Question: I have a slider which has a min value of -127 and a max value of 127. On startup the slider is positioned in the middle, so at value 0.
Is it possible to have the text 0 to be shown at the tick, so you can visibly see where the center is?
'''
<Slider Margin="3"
Minimum="-127"
Maximum="127"
TickPlacement="BottomRight"
TickFrequency="2"
IsSnapToTickEnabled="True"
SmallChange="1" />
'''
Here is a picture of my slider.

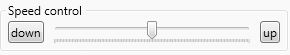
Answer: This is how I got what I wanted. I used a DockPanel under the Slider to layout the TextBlocks.
One for the center 0, one on the right side to set the max value and another one on the left side to set the min value.
I couldn't find any other solution that did what I wanted. If there is, post it here :)
XAML:
'''
<StackPanel Orientation="Vertical">
<Slider x:Name="SpeedSlider"
Margin="3"
Foreground="DarkGray"
Value="{Binding SliderValue, Mode=TwoWay, UpdateSourceTrigger=PropertyChanged}"
Maximum="{Binding Steps,
Mode=TwoWay,
UpdateSourceTrigger=PropertyChanged}"
Minimum="{Binding MinSteps,
Mode=TwoWay,
UpdateSourceTrigger=PropertyChanged}"
SmallChange="2"
TickFrequency="4"
TickPlacement="BottomRight"
ToolTip="{Binding ElementName=SpeedSlider,Path=Value}">
</Slider>
<DockPanel>
<TextBox DockPanel.Dock="Left"
Text="{Binding MinSteps,
Mode=TwoWay,
UpdateSourceTrigger=PropertyChanged}"
Width="100"
Background="Transparent"
IsReadOnly="True"
BorderThickness="0" />
<TextBox DockPanel.Dock="Right"
Text="{Binding Steps,
Mode=TwoWay,
UpdateSourceTrigger=PropertyChanged}"
Width="100"
HorizontalContentAlignment="Right"
Background="Transparent"
IsReadOnly="True"
BorderThickness="0" />
<TextBlock DockPanel.Dock="Right"
Text="0"
HorizontalAlignment="Center" />
</DockPanel>
</StackPanel>
'''
Image: